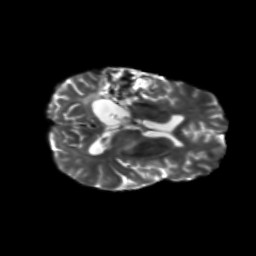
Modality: T2w
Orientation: axial
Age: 49
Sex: male
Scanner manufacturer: siemens
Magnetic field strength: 3 T
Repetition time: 5.47 s
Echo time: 0.0854 s